Current action and preconditions to check: trajectory_clear

Your task: For each precondition in the list above, predict whether it will hold at this action.

Consider the current scene as observed from the mobile robot's camera, and analyze the predicted future states of all dynamic agents (e.g., people, animals, vehicles, or any moving entities) within the NEXT SECOND.

IMPORTANT: Only answer "very likely" if you are absolutely certain—based on strong, clear evidence—that a dynamic agent will violate the precondition in the predicted future state. Do NOT answer "very likely" for unlikely, ambiguous, or low-probability risks.

Ask yourself for each precondition: Is there a high probability, with clear and convincing evidence, that the predicted future states of any dynamic agent will interfere with the predicted future state of the currently executing action within the NEXT SECOND, causing that precondition to fail?

Assess the risk level based on these predictions. Use "likely" or "very likely" if motions create a clear risk of interference.

Use "neutral" or "improbable" if agents are nearby but their predicted paths are clearly diverging or non-conflicting.

Failure Risk Categories: "very improbable", "improbable", "neutral", "likely", "very likely"

Answer Format: Output ONLY the probability_of_failure value from these categories: "very improbable", "improbable", "neutral", "likely", "very likely"

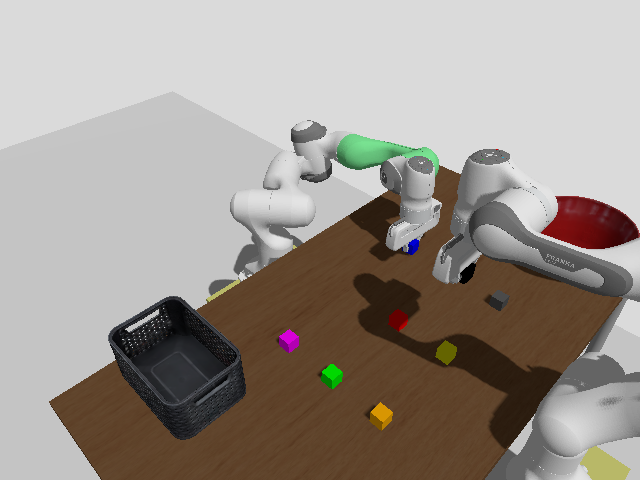

Answer: very improbable